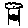
Label: tree